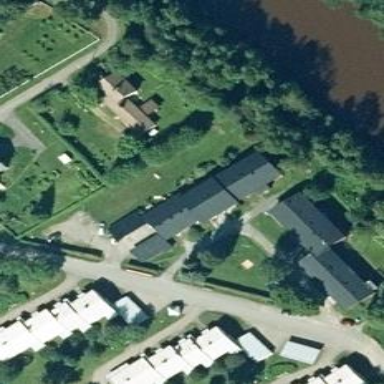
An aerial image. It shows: Terrace building.